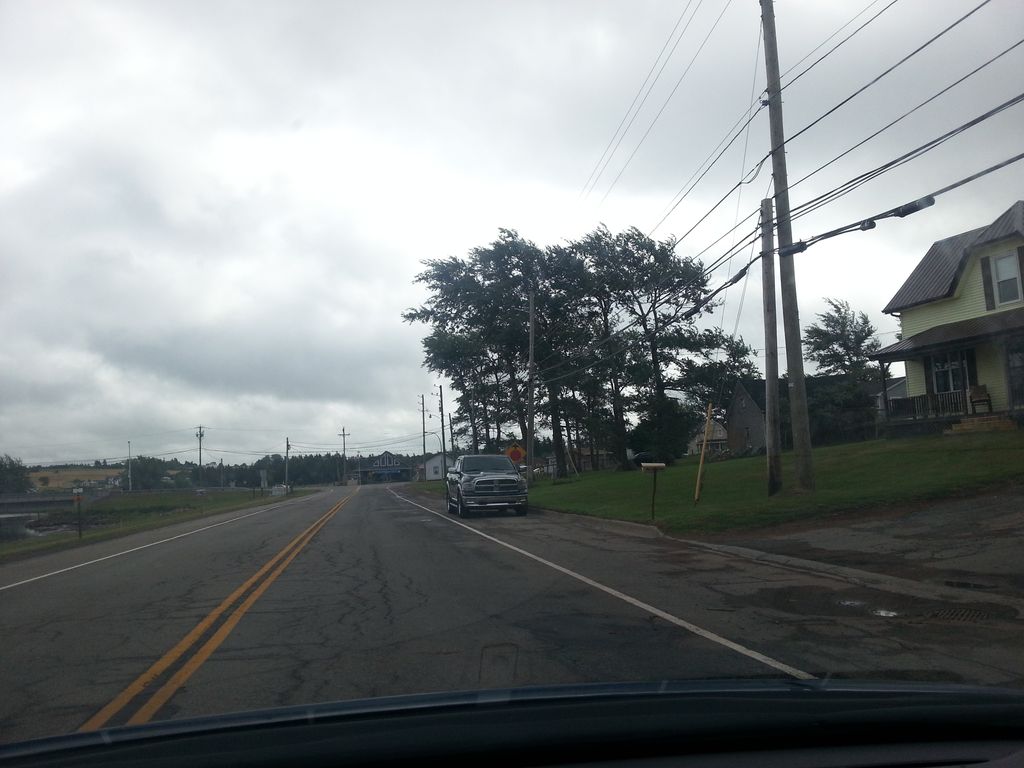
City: charlottetown